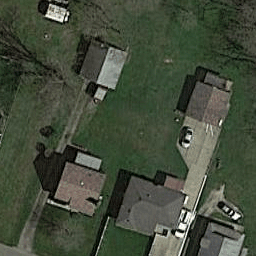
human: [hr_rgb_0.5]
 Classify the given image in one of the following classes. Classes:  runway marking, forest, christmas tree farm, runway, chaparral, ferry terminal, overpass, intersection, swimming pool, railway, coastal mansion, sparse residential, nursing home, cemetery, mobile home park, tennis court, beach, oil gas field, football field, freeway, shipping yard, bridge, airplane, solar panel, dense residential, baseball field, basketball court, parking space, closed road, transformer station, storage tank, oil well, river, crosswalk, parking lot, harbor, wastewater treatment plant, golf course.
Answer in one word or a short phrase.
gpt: sparse residential